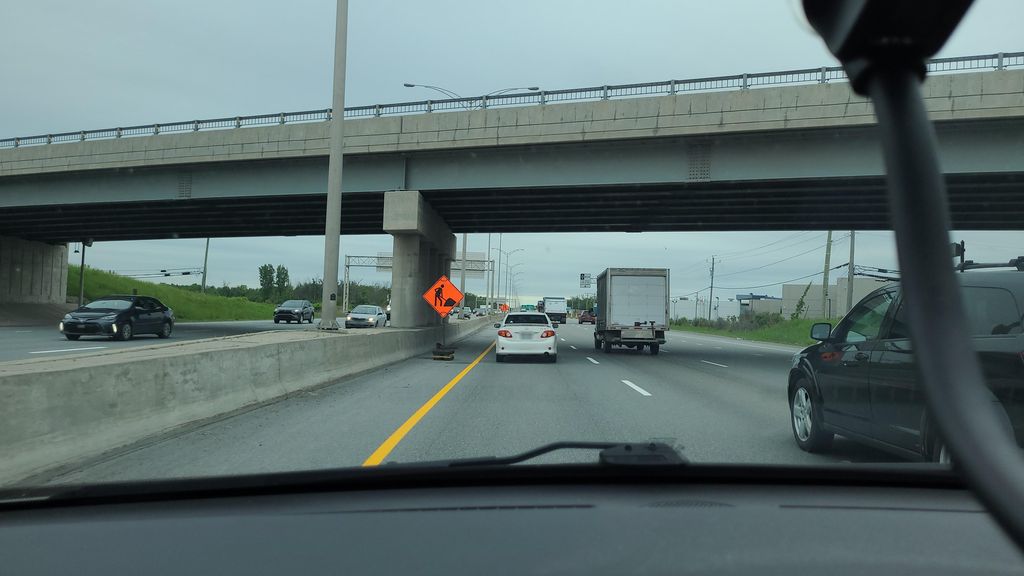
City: montreal